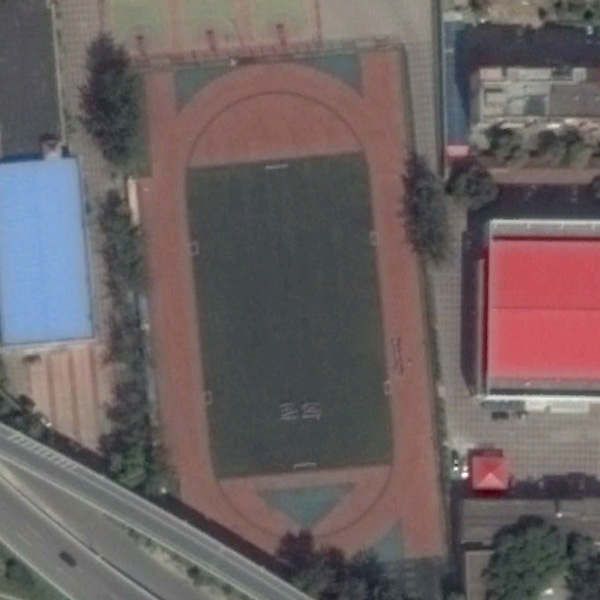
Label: Playground